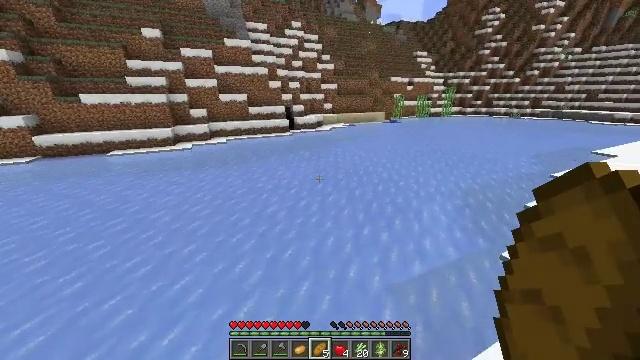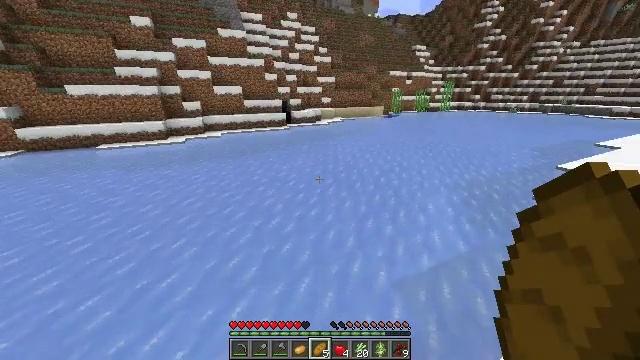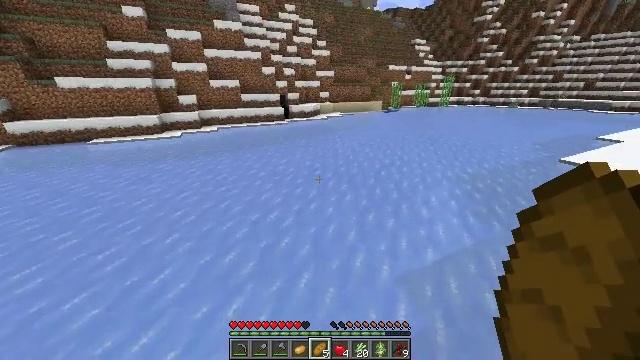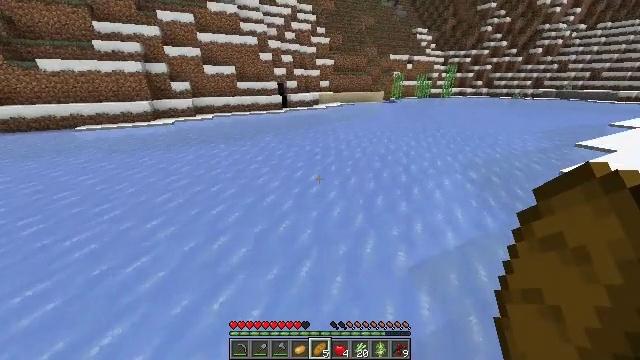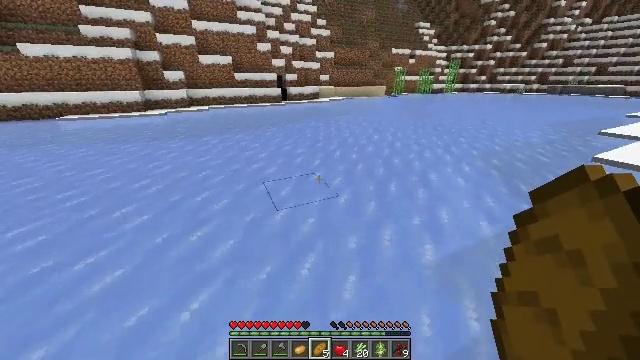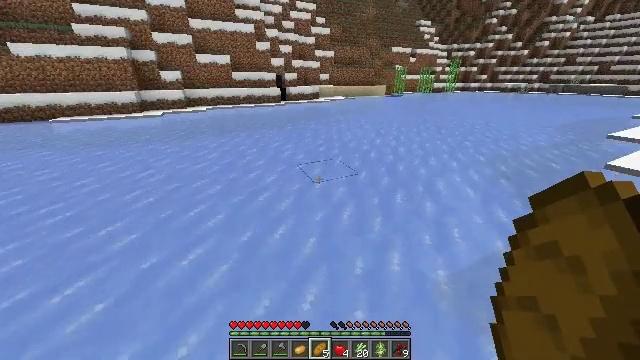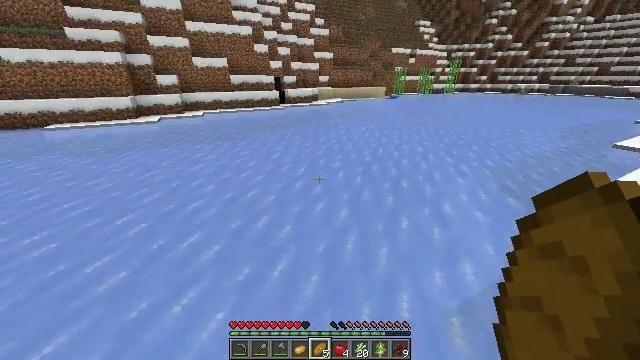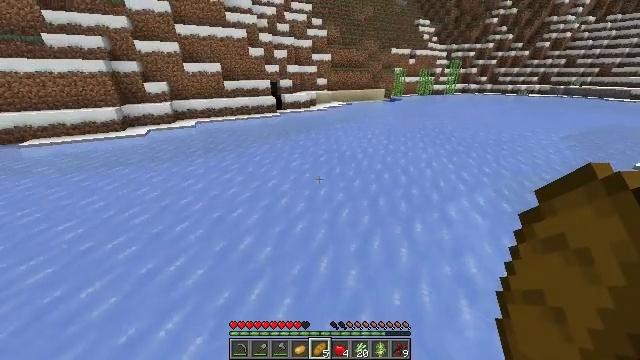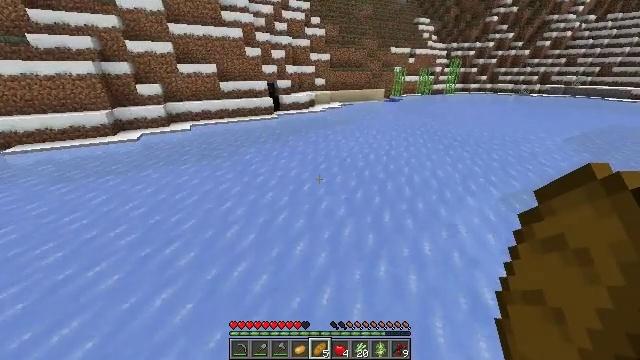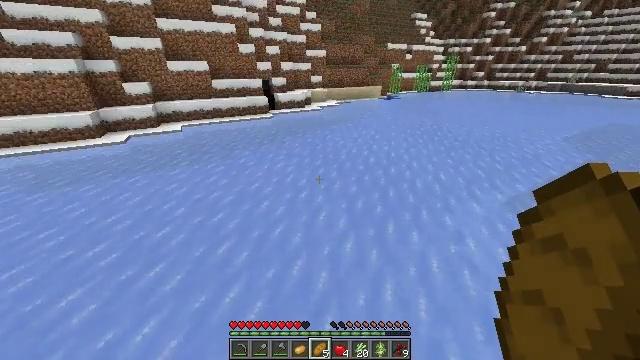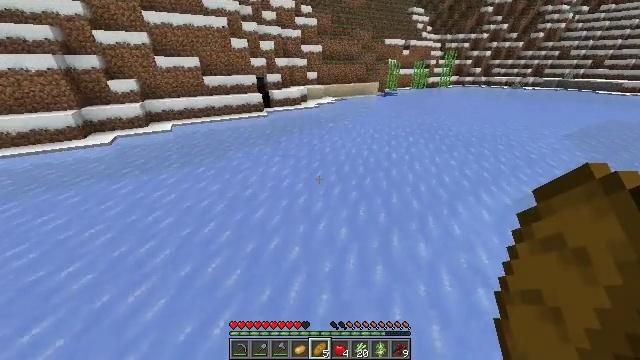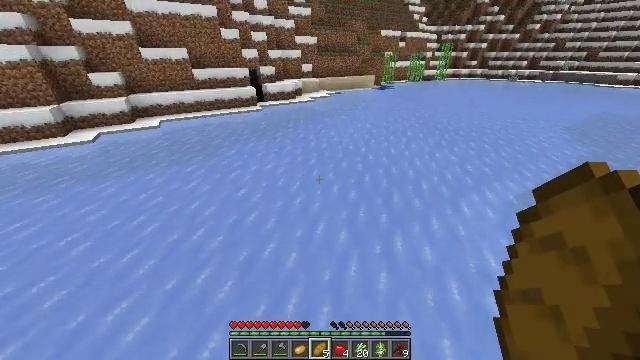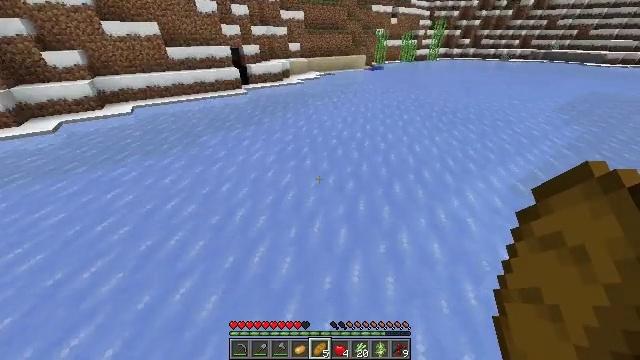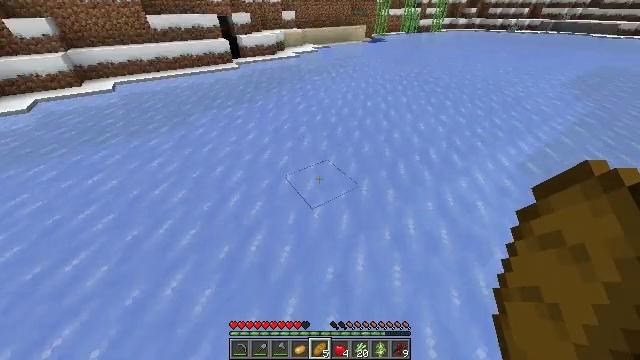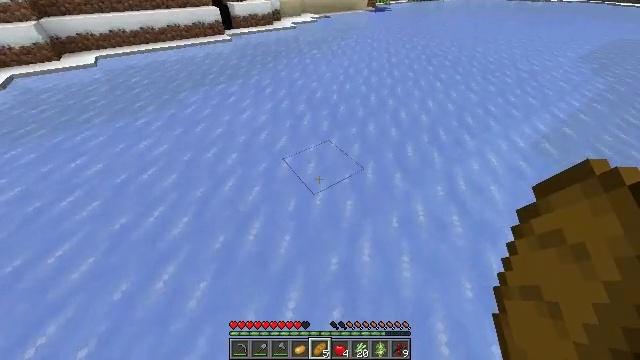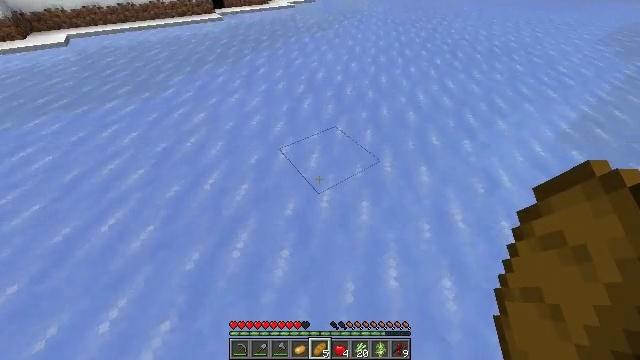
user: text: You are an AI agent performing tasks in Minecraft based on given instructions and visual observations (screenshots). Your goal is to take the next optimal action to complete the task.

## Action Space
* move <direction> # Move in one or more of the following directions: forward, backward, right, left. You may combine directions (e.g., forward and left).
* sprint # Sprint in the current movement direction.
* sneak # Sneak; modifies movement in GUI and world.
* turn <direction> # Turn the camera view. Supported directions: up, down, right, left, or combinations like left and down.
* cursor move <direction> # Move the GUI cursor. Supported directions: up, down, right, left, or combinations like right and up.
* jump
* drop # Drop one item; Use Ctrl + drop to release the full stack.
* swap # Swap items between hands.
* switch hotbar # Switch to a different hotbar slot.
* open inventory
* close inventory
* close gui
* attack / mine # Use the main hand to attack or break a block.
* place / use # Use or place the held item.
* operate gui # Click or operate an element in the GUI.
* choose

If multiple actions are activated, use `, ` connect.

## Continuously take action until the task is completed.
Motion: motion action
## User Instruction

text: Break the ice to collect it.
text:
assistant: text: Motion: move forward, sprint, jump
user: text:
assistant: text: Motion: move forward, sprint, jump
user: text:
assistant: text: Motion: move forward, sprint, turn down, jump
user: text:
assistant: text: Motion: move forward, sprint, jump
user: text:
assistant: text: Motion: move forward, sprint, jump
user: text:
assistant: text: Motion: move forward, sprint, jump
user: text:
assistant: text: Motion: move forward, sprint, jump
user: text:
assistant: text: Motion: move forward, sprint, jump
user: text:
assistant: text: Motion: move forward, sprint, turn right, jump
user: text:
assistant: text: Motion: move forward, sprint, turn right, jump
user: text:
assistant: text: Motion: move forward, sprint, turn right and down, jump
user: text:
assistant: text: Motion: move forward, sprint, turn right and down, jump
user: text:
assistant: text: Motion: move forward, turn down, jump
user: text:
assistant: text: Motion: move forward, turn down
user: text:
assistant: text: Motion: move forward, turn down
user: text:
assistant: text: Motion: turn down
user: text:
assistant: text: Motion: turn down
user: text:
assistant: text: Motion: turn right and down, attack / mine
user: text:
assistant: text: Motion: turn right and down, attack / mine
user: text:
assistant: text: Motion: turn right and down, attack / mine
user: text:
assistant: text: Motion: turn right, attack / mine
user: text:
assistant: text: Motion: turn right and down, attack / mine
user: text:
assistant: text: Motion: turn right and down, attack / mine
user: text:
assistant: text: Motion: turn right and down, attack / mine
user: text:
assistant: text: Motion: turn right and down, attack / mine
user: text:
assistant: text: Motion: turn right and down, attack / mine
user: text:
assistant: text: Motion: turn right and down, attack / mine
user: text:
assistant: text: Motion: turn right and down, attack / mine
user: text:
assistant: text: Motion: turn right and down, attack / mine
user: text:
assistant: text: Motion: turn right and down, attack / mine